Question: I need to have 4 over layering divs on a div that needs to be centered. The 4 divs should each be at the corners.
I was able to get this to work but unfortunately, when I resize my screen, it goes haywire.
Can someone please help me correct this code to make it look like the following image?

My Code is
'''
body {
color: #fff;
font: 600 14px/24px "Open Sans", "HelveticaNeue-Light", "Helvetica Neue Light", "Helvetica Neue", Helvetica, Arial, "Lucida Grande", Sans-Serif;
}
.box-set,
.box {
border-radius: 6px;
}
.box-set {
background: #eaeaed;
height: 160px;
position: relative;
top: 200px;
width: 50%;
display: block;
margin-left: auto;
margin-right: auto;
}
.box {
background: #2db34a;
border: 2px solid #ff7b29;
height: 80px;
line-height: 80px;
position: absolute;
text-align: center;
width: 80px;
}
.box-1 {
left: -5%;
top: -15%;
}
.box-2 {
bottom: -15%;
left: -5%;
z-index: 3;
}
.box-3 {
left: 88%;
top: -15%;
z-index: 2;
}
.box-4 {
bottom: -15%;
left: 88%;
z-index: 1;
}
'''
'''
<html>
<head>
<link rel="stylesheet" type="text/css" href="style.css">
</head>
<body>
<div class="box-set">Year sales
<figure class="box box-1">Jan 1100</figure>
<figure class="box box-2">Feb 2200</figure>
<figure class="box box-3">March 3300</figure>
<figure class="box box-4">April 4400</figure>
</div>
</body>
'''
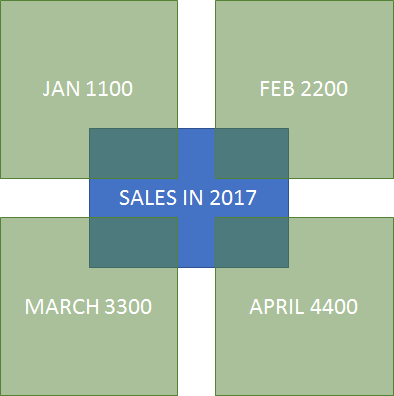
Answer: Looking at your code. I removed the margins on the figure tags. Is this what you want.See below.
'''
body {
color: #fff;
font: 600 14px/24px "Open Sans", "HelveticaNeue-Light", "Helvetica Neue Light", "Helvetica Neue", Helvetica, Arial, "Lucida Grande", Sans-Serif;
}
.box-set,
.box {
border-radius: 6px;
}
.box-set {
background: #eaeaed;
height: 160px;
position: relative;
top:200px;
width:50%;
display: block;margin-left: auto;margin-right:auto;
}
.box {
background: #2db34a;
border: 2px solid #ff7b29;
height: 80px;
line-height: 80px;
position: absolute;
text-align: center;
width: 80px;
margin: 0;/**Added this**/
}
.box-1 {
left: -5%;
top: -15%;
}
.box-2 {
bottom: -15%;
left: -5%;
z-index: 3;
}
.box-3 {
right: -5%;/**Added this**/
top: -15%;
z-index: 2;
}
.box-4 {
bottom: -15%;/**Added this**/
right: -5%;
z-index: 1;
}
'''
'''
<html>
<head>
<link rel="stylesheet" type="text/css" href="style.css">
</head>
<body>
<div class="box-set">Year sales
<figure class="box box-1">Jan 1100</figure>
<figure class="box box-2">Feb 2200</figure>
<figure class="box box-3">March 3300</figure>
<figure class="box box-4">April 4400</figure>
</div></body>
'''